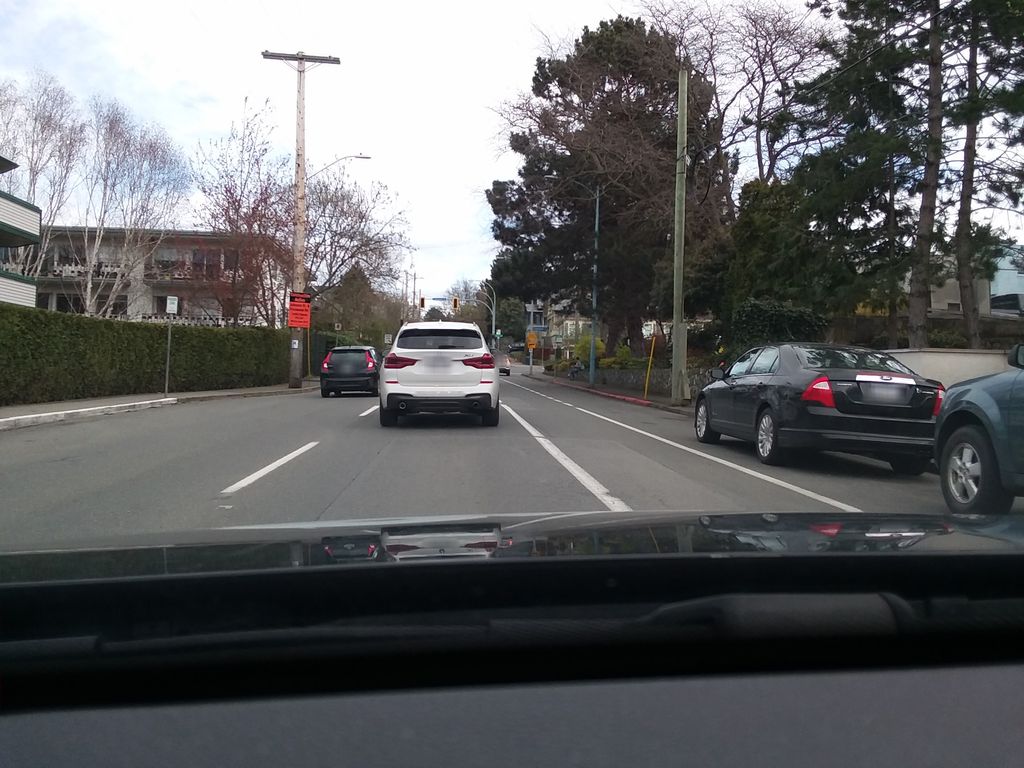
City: victoria